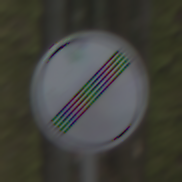
Verkehrszeichen: EndeSaemtlicherBegrenzungen
Umgebung: Outdoor, Nature
Tageszeit: Midday
Wetter: Overcast
Licht: Natural
Jahreszeit: NotSpecified
Kontrast: LowContrast